Question: I'd like to paint in a Canvas something like:

How can I do the bordered effect? Thanks
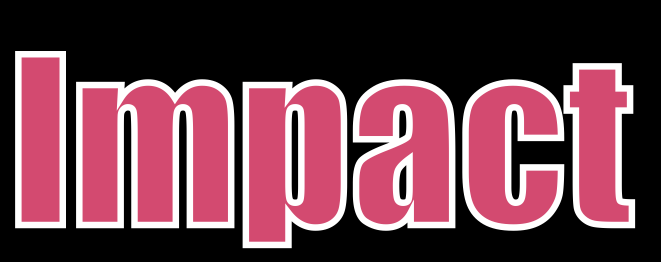
Answer: Draw the text two times. First draw the text with a fill paint like so:
'''
Paint fillPaint = new Paint();
fillPaint.setColor(Color.MAGENTA);
canvas.drawText(.... fillPaint);
'''
Then draw it again with a stroke like so:
'''
Paint stkPaint = new Paint();
stkPaint.setStyle(Style.STROKE);
stkPaint.setStrokeWidth(8);
stkPaint.setColor(Color.WHITE);
canvas.drawText(.... stkPaint);
'''